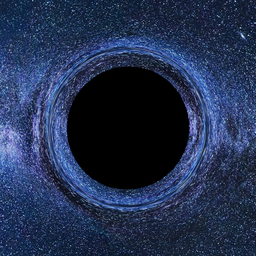
Label: nature